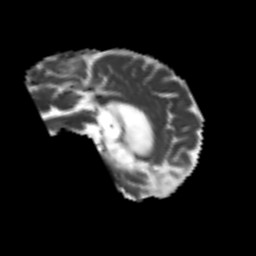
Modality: MD
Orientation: sagittal
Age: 75
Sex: female
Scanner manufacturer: siemens
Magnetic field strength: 3 T
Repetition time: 4.987 s
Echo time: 0.0792 s